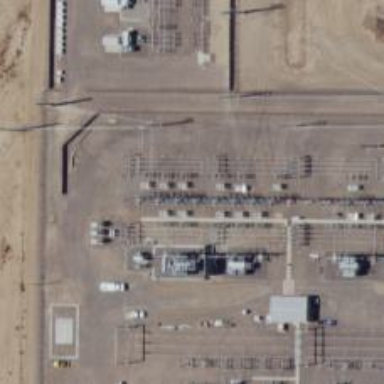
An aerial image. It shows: Switch for power supply.